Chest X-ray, PA view. Patient: 57 years old, sex M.
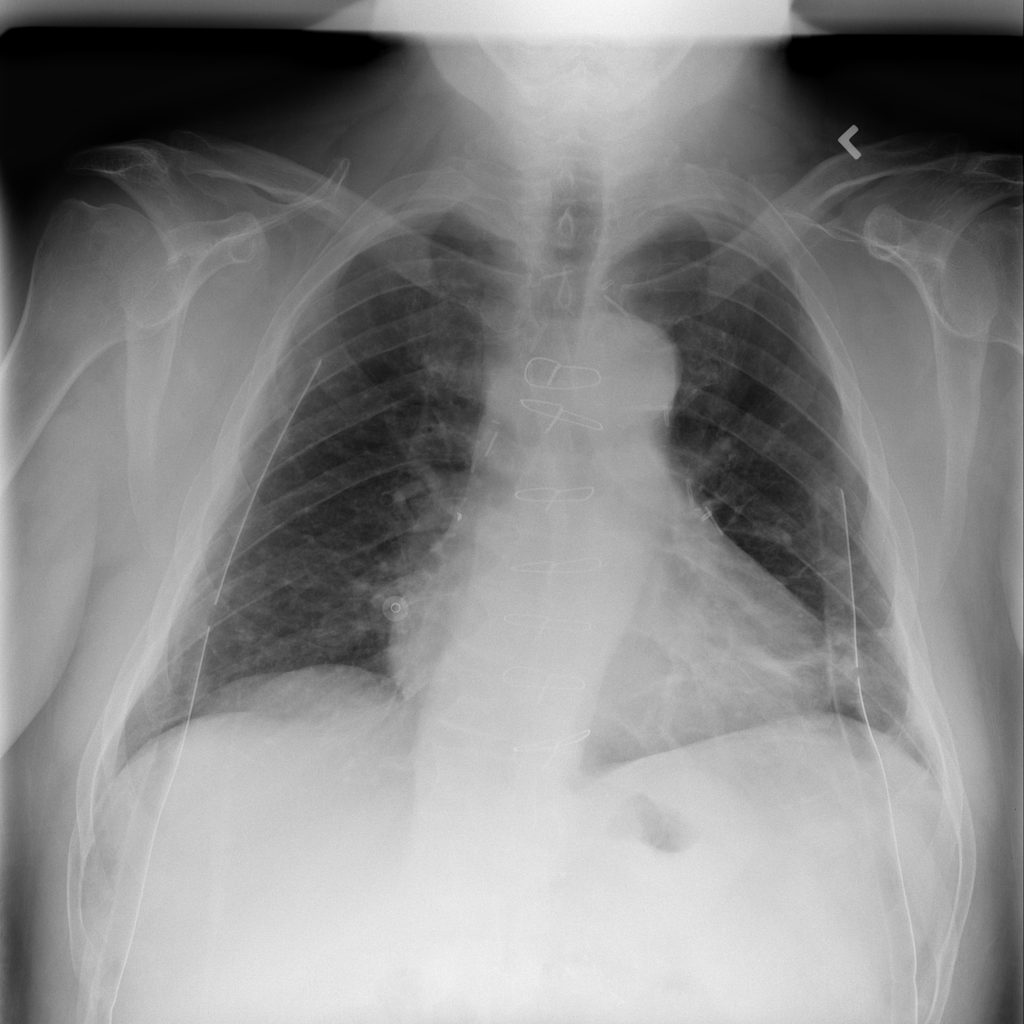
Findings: No Finding